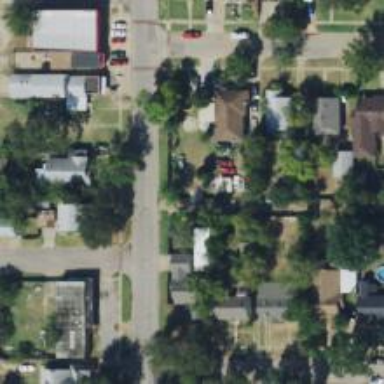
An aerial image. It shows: Alley classified as service road.